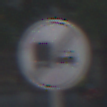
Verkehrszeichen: EndeUeberholverbotKraftfahrzeuge
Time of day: MorningAfternoon
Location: Outdoor (Urban)
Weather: Clear
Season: NotSpecified
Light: Natural